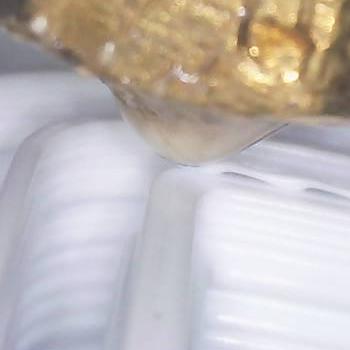
Flow rate: 33%